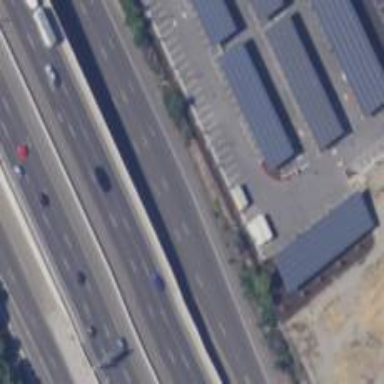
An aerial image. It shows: Motorway link.